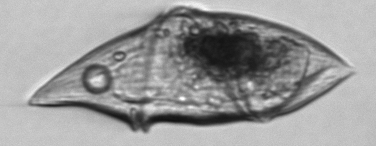
Label: Gyrodinium